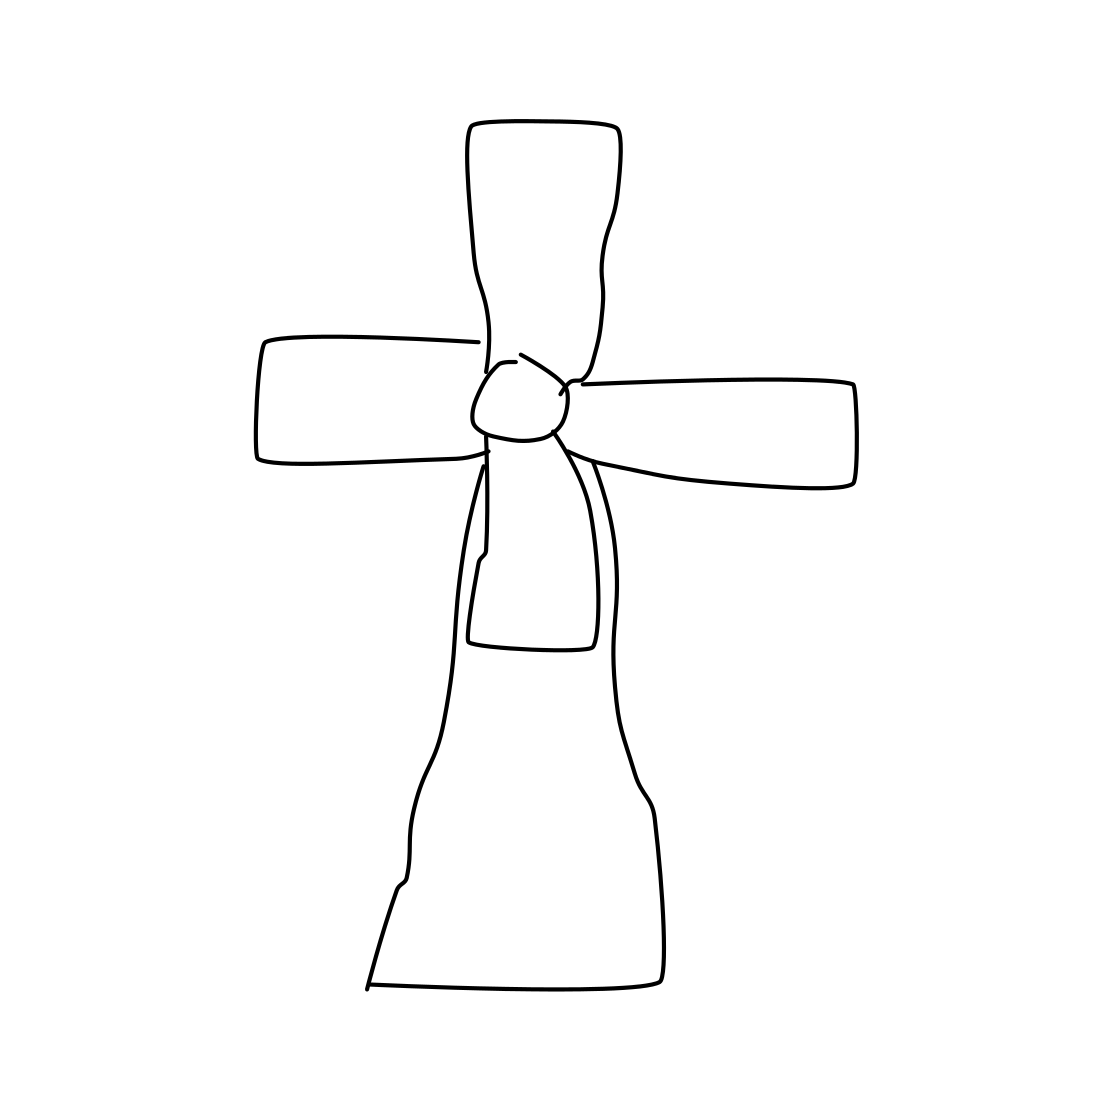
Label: windmill